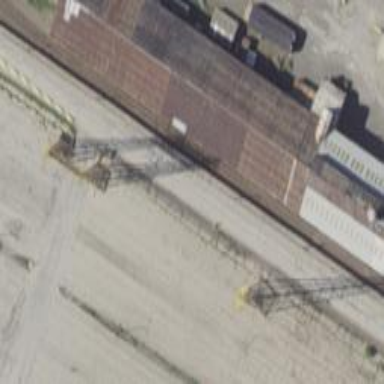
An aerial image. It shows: Industrial building used for industrial purposes.